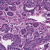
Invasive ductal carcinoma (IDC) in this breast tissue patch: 1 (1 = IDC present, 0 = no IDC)